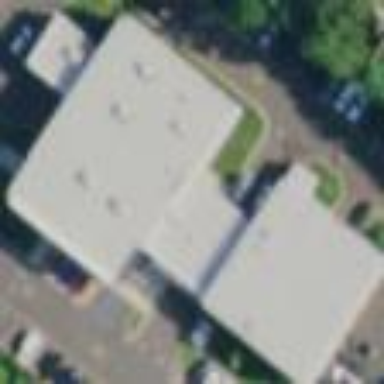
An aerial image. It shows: Car shop building.